Question: I'm new to ReactJS.
I'm trying to display 'Hello world' using the code below, but I get this error message:

What am I missing?
'''
//App.js'
import React from 'react';
const App = () => "<h1>Hello World!</h1>";
export default App;
'''
'''
//index.js
import React from 'react';
import ReactDOM from 'react-dom';
import App from './App';
ReactDOM.render(
<App />,
document.getElementById('root')
);
'''
'''
<!doctype html>
<html lang="en">
<head>
<meta charset="utf-8">
<title>React App</title>
</head>
<body>
<div id="root"></div>
</body>
</html>
'''
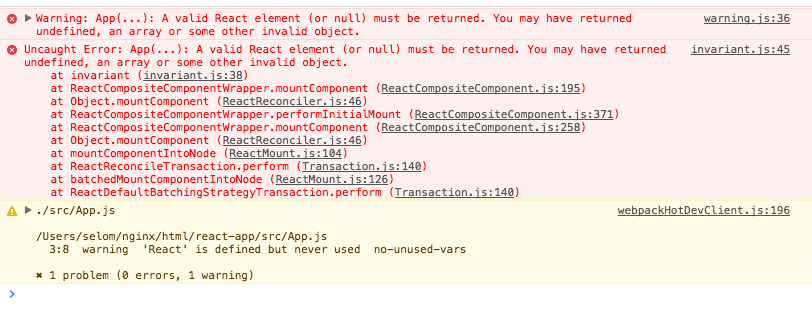
Answer: You can't wrap a JSX element in quotes.
Change this
'''
const App = () => "<h1>Hello World!</h1>";
'''
by this
'''
const App = () => <h1>Hello World!</h1>;
'''
You can also write it like this
'''
const App = () => {
return <h1>Hello World!</h1>;
};
'''
Or like this
'''
const App = () => {
return (
<h1>
Hello World!
</h1>
);
};
'''